Question:
Things I did,
>
1. In Sql I have created a database name: MyDb,
2. I have created a application which can create any number of Tables in MyDb
3. Now I want to show my all tables in onecomboBox1(not values or columns).
Showing all my 'database(dbNames.mdf)' tables in to 'comboBox1' not .
I used this code for binding the 'dbNames' Tables value. But I need the Tables not the values or anything. Please Help.
'''
private void Form1_Load(object sender, EventArgs e)
{
String strConnection = "Data Source=HP\SQLEXPRESS;database=Mydb;Integrated Security=true";
SqlConnection con = new SqlConnection(strConnection);
try
{
con.Open();
SqlCommand sqlCmd = new SqlCommand();
sqlCmd.Connection = con;
sqlCmd.CommandType = CommandType.Text;
sqlCmd.CommandText = "Select Tables from MyDb.tables";
SqlDataAdapter sqlDataAdap = new SqlDataAdapter(sqlCmd);
DataTable dtRecord = new DataTable();
sqlDataAdap.Fill(dtRecord);
comboBox1.DataSource = dtRecord;
comboBox1.DisplayMember = "TABLES";
con.Close();
}
catch (Exception ex)
{
MessageBox.Show(ex.Message);
}
}
'''
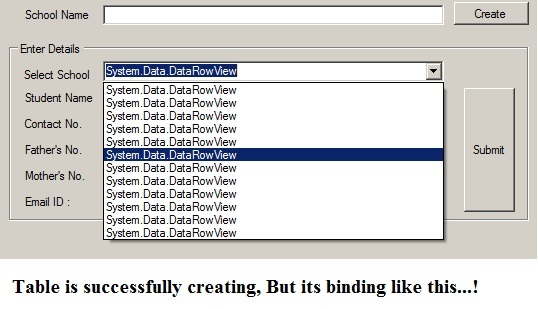
Answer: You can use the information stored in the INFORMATION_SCHEMA, i.e. you could use this query, in MS SQL Server use simply:
'''
SELECT * FROM INFORMATION_SCHEMA.TABLES
'''
to get all the tables in the current database. You find the table name in the column TABLE_NAME, so you would best use:
'''
sqlCmd.CommandText = "SELECT TABLE_NAME FROM INFORMATION_SCHEMA.TABLES";
'''
in your code instead of
'''
sqlCmd.CommandText = "Select Tables from MyDb.tables";
'''
and set the DisplayMember property to the column name with
'''
comboBox1.DisplayMember = "TABLE_NAME";
'''
instead.